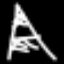
Label: The Eiffel Tower